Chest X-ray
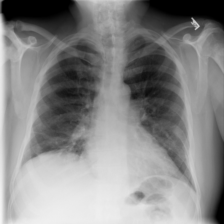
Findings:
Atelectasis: positive
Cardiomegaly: negative
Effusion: negative
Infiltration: negative
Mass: negative
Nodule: negative
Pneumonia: negative
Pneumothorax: negative
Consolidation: negative
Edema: negative
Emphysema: negative
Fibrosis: negative
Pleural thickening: negative
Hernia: negative